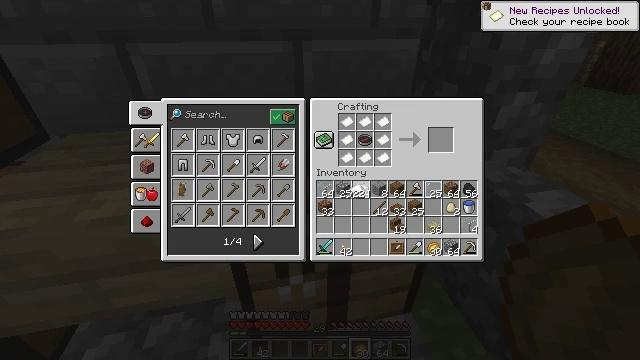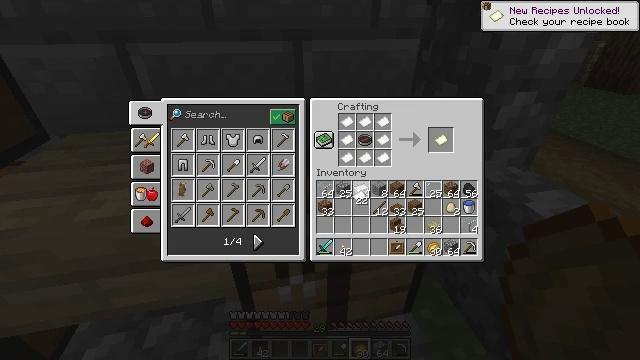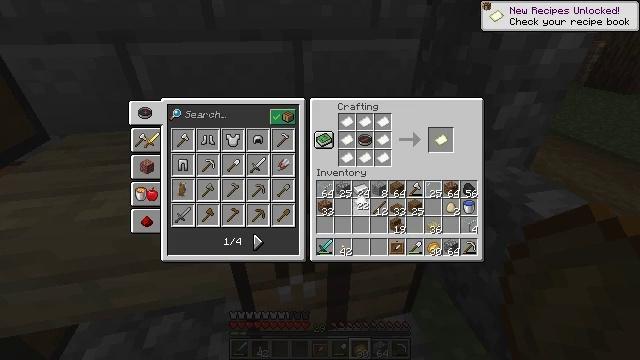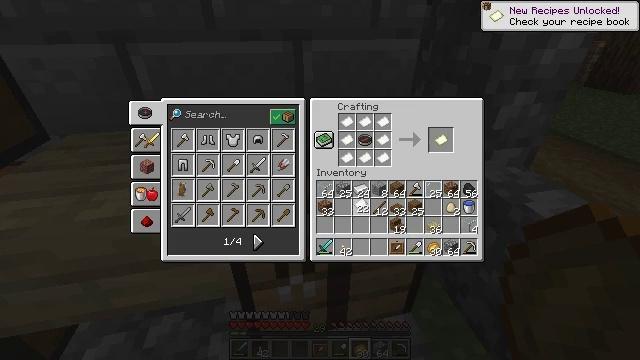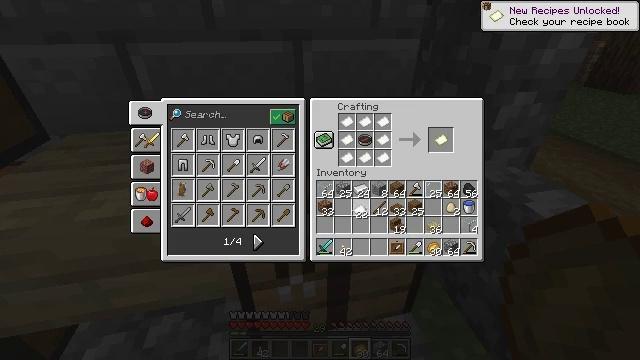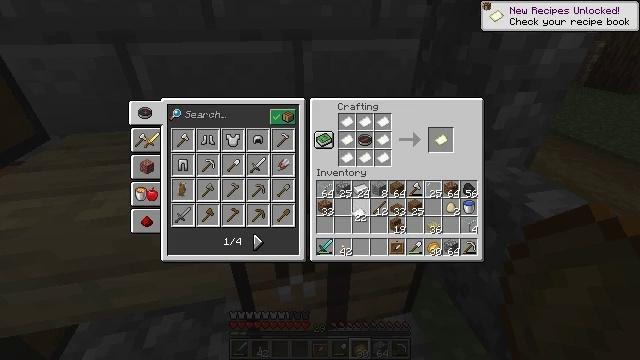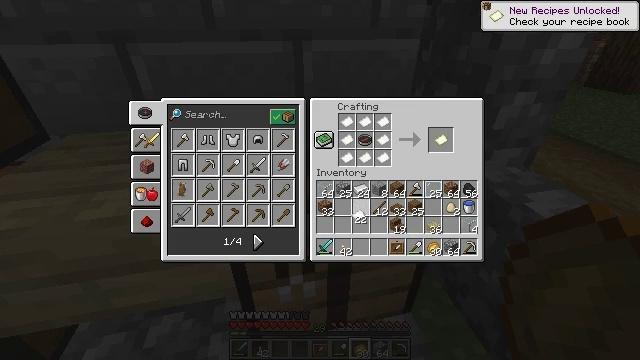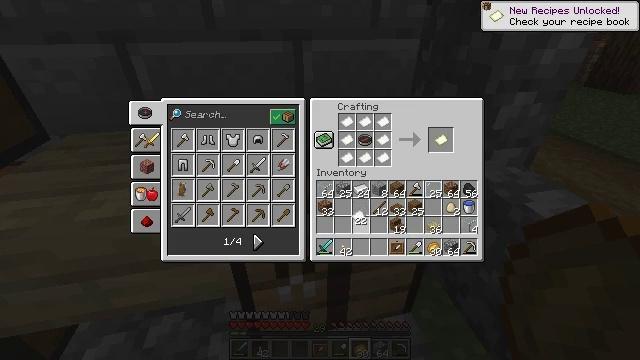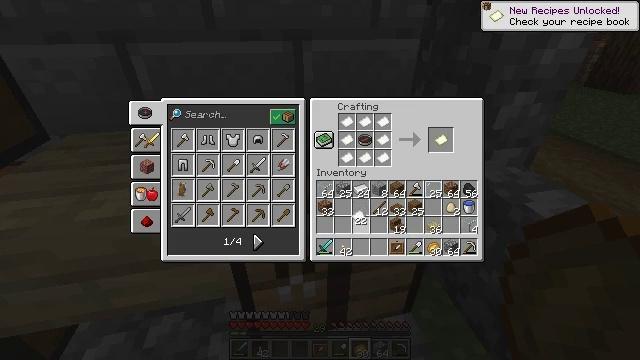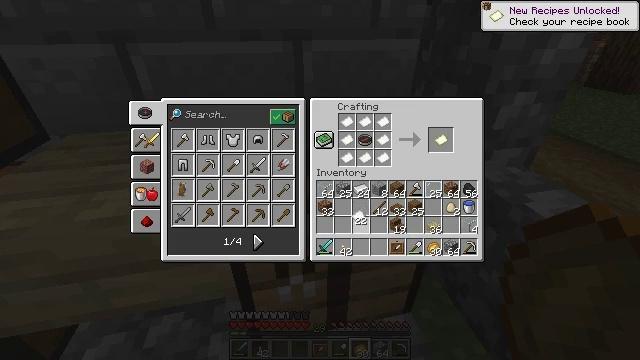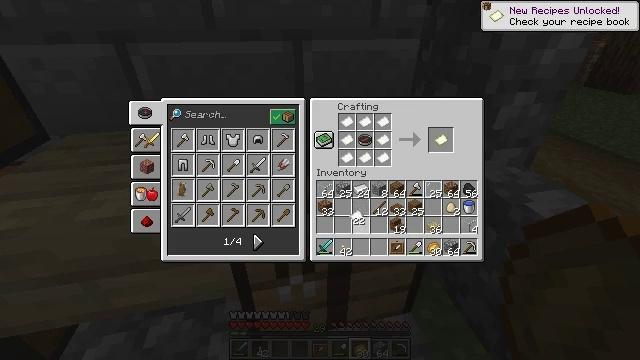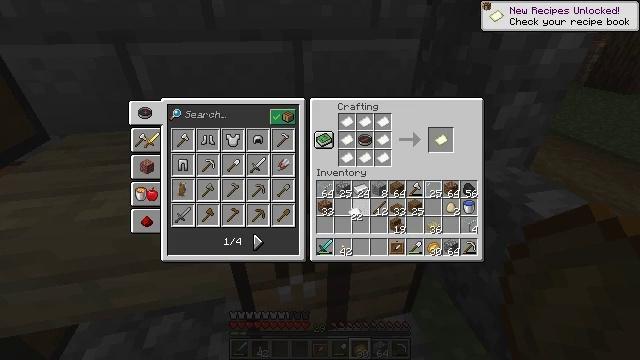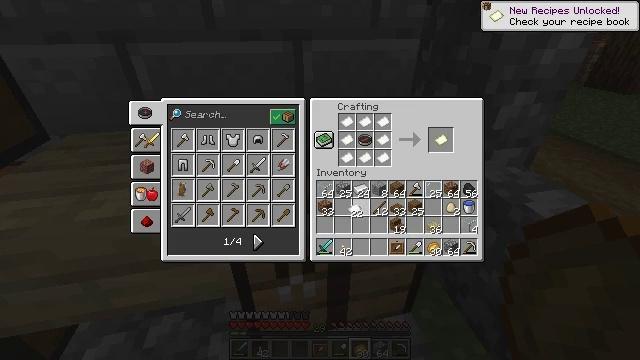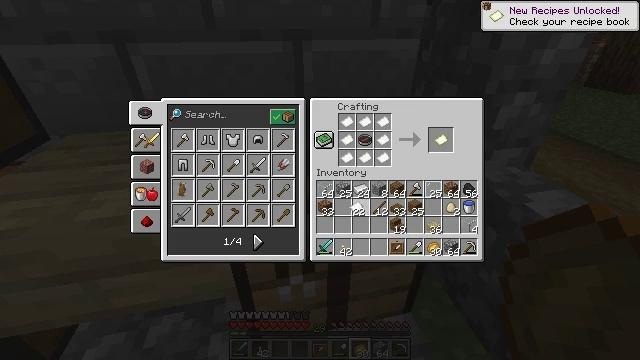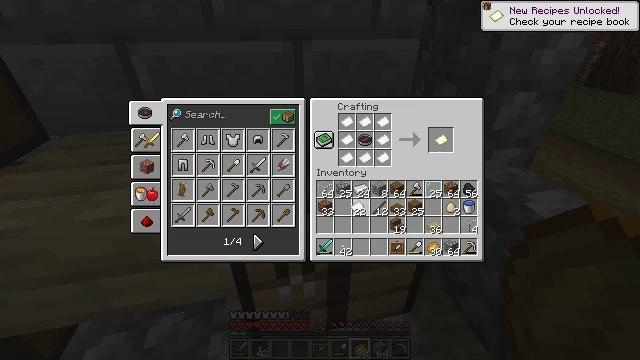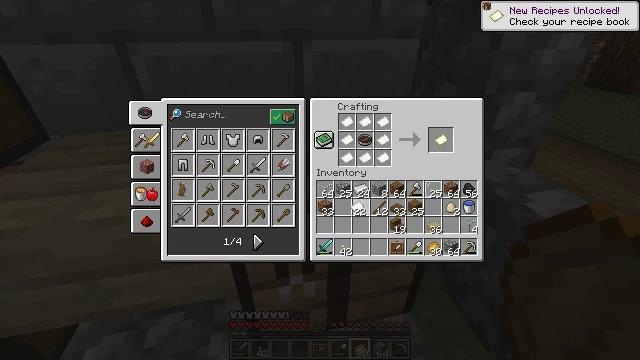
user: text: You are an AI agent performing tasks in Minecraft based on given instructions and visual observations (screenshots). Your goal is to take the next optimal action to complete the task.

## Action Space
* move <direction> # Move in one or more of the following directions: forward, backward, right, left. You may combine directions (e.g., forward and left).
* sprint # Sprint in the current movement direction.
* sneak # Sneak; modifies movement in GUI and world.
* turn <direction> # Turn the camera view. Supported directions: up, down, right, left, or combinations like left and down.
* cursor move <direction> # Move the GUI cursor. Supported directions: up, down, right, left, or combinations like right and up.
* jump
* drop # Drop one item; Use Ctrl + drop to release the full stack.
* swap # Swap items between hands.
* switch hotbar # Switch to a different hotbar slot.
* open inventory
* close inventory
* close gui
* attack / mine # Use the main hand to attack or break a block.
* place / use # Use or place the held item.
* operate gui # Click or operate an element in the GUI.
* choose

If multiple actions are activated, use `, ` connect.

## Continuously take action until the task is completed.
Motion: motion action
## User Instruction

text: Interact with the crafting table and create a map.
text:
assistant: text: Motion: no_op
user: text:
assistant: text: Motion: no_op
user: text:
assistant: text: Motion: no_op
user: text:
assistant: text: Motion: no_op
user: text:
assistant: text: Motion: no_op
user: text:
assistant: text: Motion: no_op
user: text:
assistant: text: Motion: no_op
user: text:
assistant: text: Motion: no_op
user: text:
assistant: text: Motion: no_op
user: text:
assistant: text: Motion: no_op
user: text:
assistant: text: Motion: no_op
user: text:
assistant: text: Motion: no_op
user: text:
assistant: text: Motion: no_op
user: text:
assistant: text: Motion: operate gui
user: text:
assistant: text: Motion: operate gui
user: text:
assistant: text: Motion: no_op
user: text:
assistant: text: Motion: cursor move right
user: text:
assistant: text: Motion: cursor move right and up
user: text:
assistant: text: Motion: cursor move right and up
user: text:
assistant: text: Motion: cursor move right and up
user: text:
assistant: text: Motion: no_op
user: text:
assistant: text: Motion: no_op
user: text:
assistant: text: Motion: no_op
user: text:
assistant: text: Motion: sneak
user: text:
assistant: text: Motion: sneak
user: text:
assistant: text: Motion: sneak
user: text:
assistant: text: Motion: sneak, operate gui
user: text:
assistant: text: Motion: sneak, operate gui
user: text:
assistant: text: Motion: sneak, operate gui
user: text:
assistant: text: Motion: sneak